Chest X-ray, AP view. Patient: 46 years old, sex M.
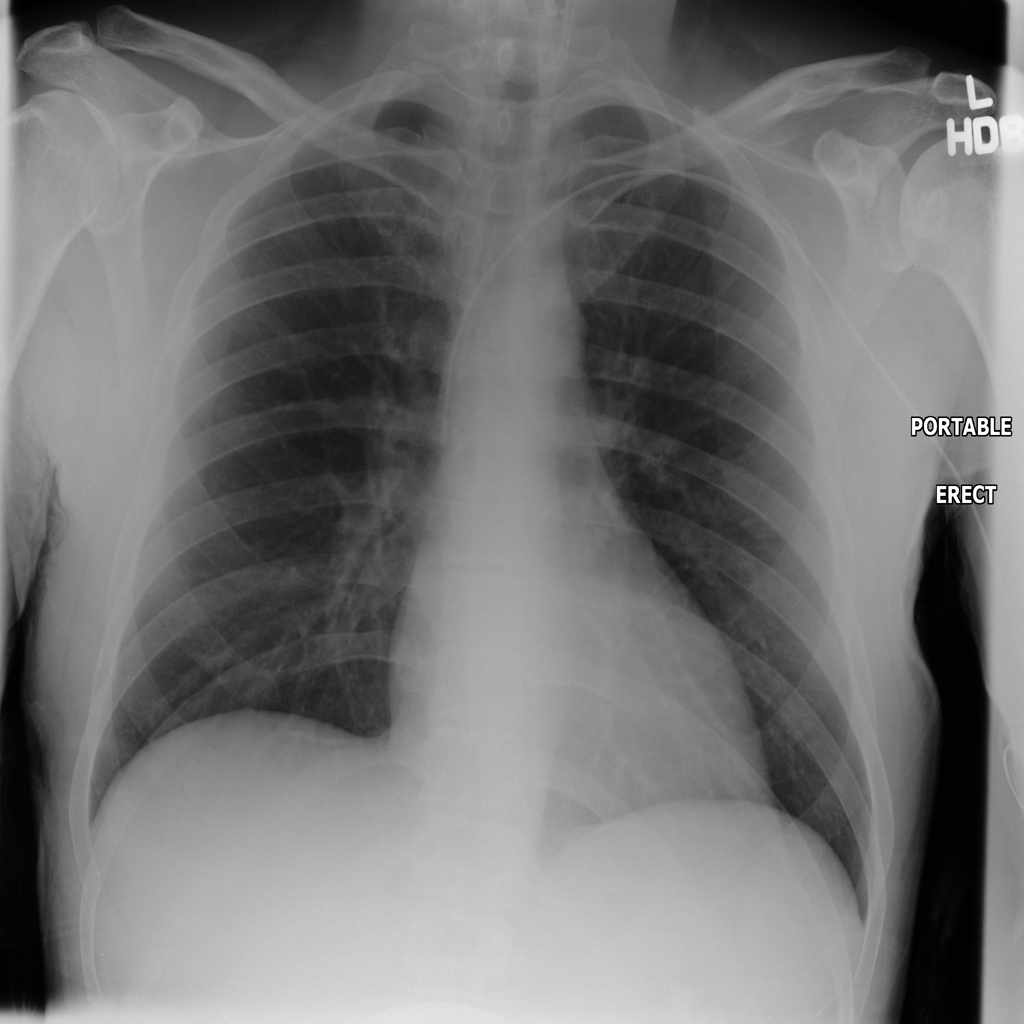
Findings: No Finding